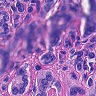
Metastatic tissue present: yes